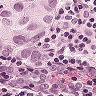
Metastatic tissue present: yes